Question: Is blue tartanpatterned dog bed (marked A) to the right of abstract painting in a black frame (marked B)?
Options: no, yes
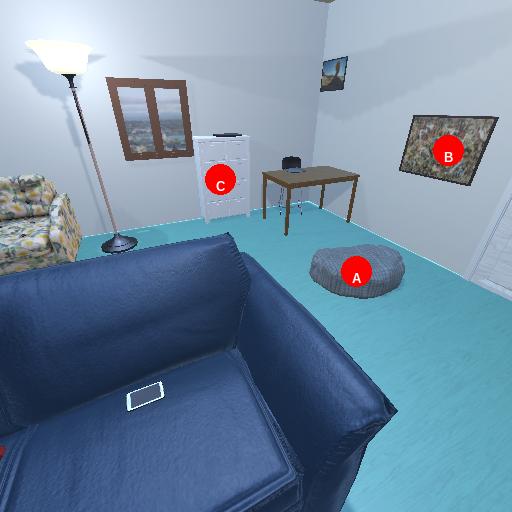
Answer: no